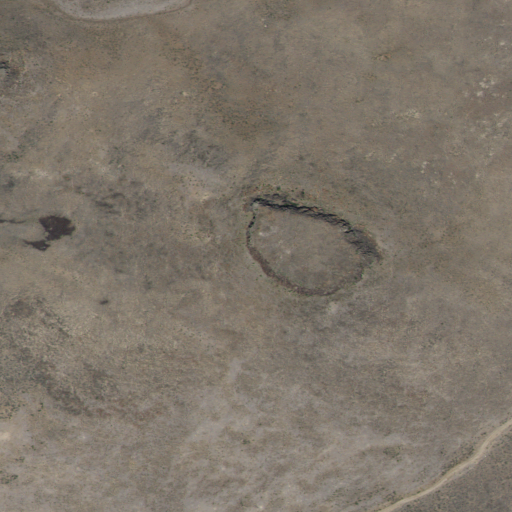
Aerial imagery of mountain in Idaho named The Hat containing shrub and grassland